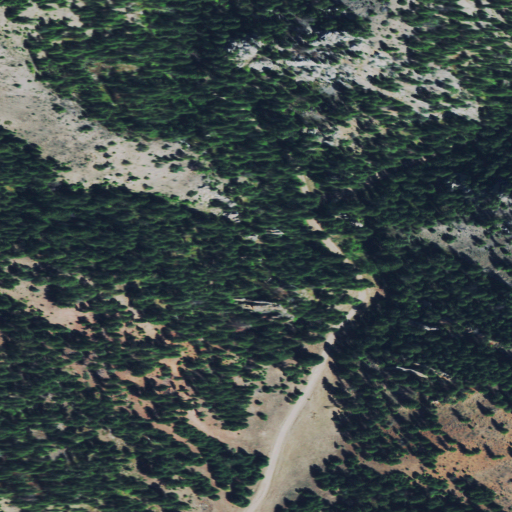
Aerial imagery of valley in Montana named Dry Mulkey Gulch containing evergreen forest, shrub, and grassland